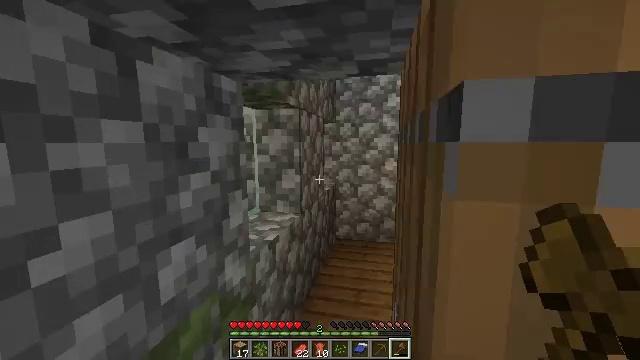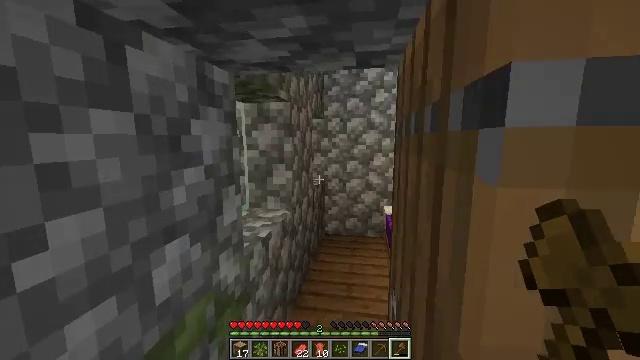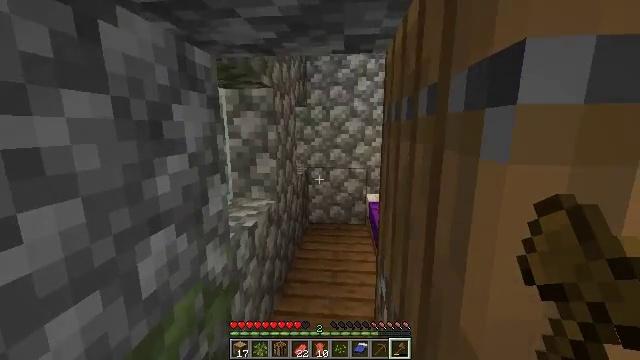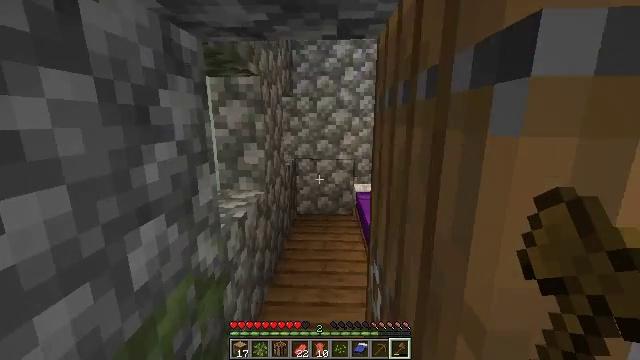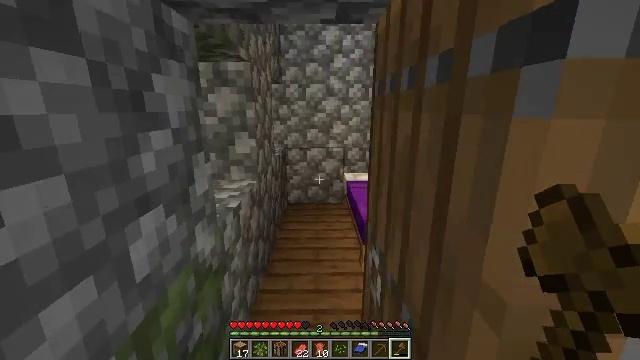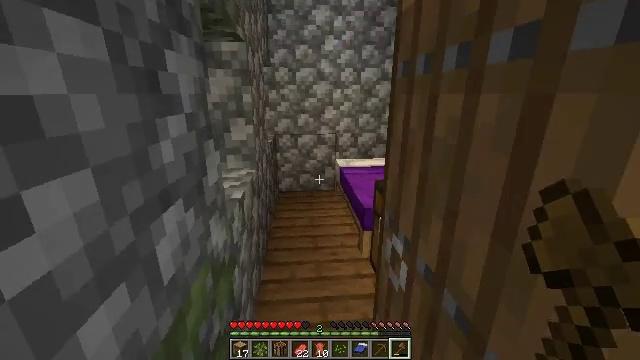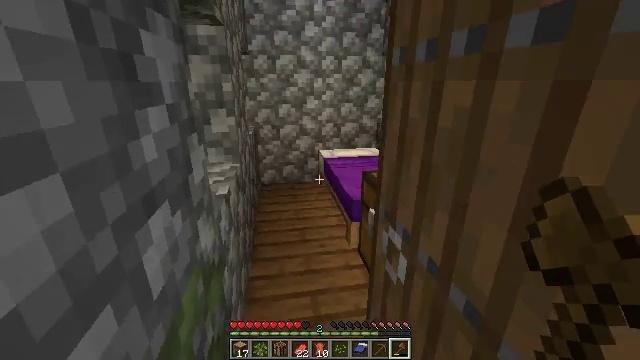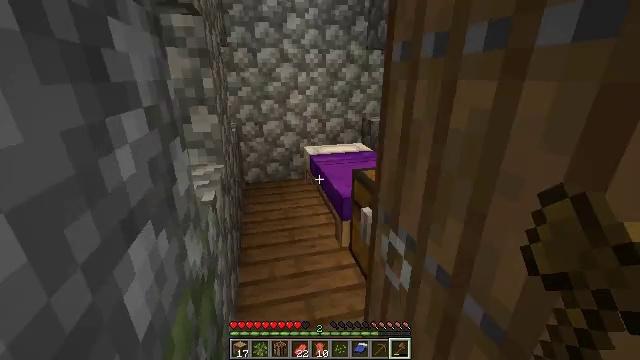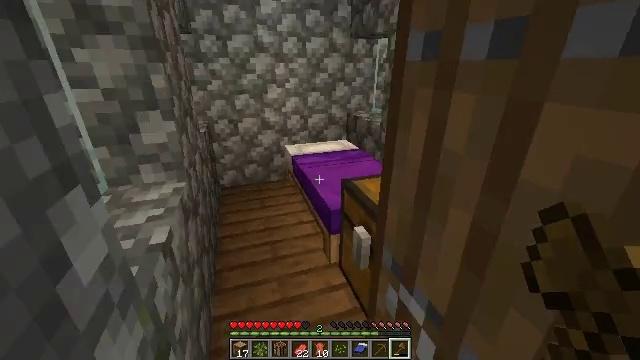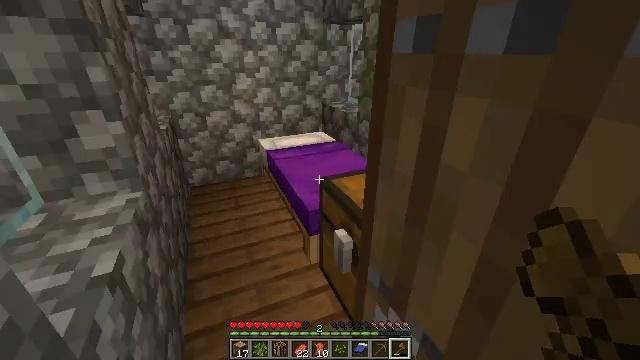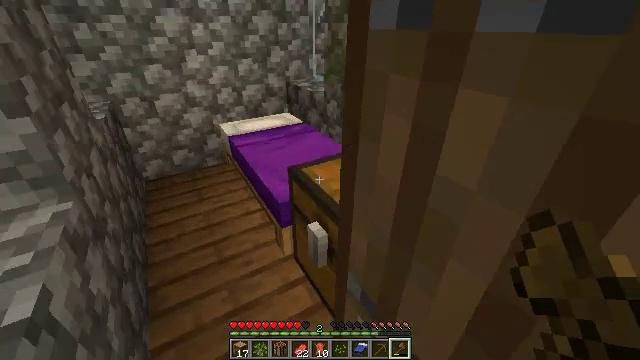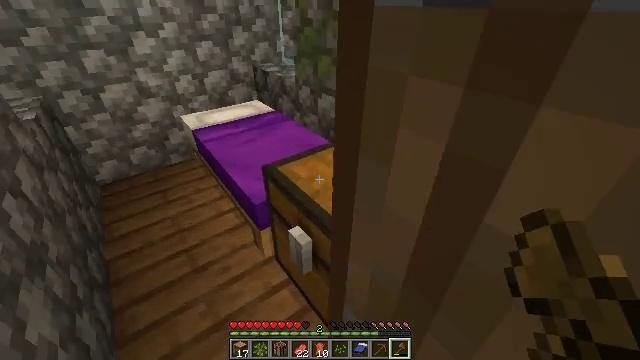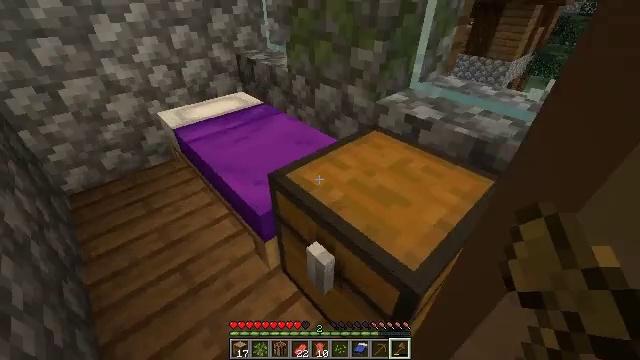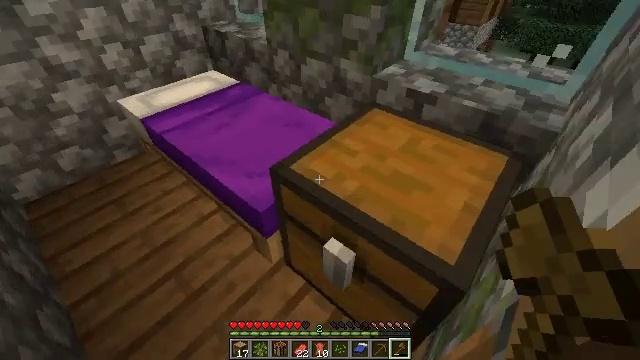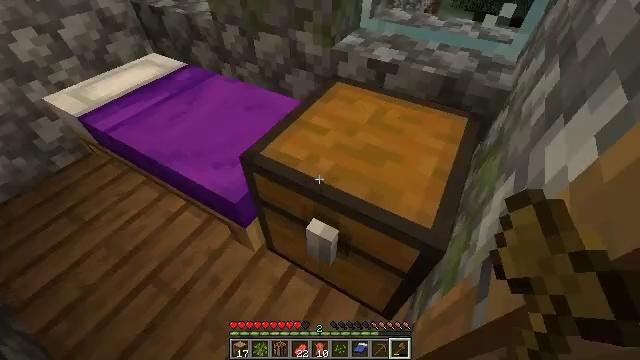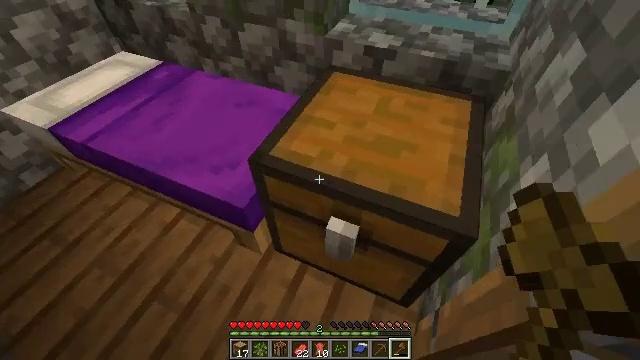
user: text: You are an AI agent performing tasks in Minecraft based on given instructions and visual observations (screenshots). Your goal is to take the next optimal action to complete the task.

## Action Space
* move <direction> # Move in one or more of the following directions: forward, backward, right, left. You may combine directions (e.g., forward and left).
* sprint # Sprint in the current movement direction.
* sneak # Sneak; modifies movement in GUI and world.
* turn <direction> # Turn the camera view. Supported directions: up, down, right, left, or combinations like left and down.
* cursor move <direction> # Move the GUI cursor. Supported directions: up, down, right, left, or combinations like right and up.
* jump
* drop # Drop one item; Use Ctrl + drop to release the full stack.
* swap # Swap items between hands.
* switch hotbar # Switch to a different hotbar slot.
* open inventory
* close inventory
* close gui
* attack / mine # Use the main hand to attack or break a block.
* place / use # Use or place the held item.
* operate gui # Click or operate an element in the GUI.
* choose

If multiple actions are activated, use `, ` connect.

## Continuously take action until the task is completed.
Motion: motion action
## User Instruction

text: Attack the pumpkin to gather it.
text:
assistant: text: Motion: turn right
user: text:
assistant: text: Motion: turn right and down
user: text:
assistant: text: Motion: turn right and down
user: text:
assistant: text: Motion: move left, turn right and down
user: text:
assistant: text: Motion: move forward and move left, turn right and down
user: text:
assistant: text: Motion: move forward and move left, turn right and down
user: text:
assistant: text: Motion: move forward, turn right and down
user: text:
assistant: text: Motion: move forward, turn right and down
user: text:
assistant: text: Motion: move forward, turn right and down
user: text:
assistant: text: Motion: move forward, turn right and down
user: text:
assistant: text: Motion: move forward and move left, turn right and down
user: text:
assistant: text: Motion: move forward and move left, turn right and down
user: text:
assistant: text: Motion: move forward and move left, turn right and down
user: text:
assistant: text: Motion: turn right and down
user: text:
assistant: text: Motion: turn right and down
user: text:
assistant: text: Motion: use / place
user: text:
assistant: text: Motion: turn right, use / place
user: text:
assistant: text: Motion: turn right and down
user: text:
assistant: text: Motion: turn right
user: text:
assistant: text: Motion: no_op
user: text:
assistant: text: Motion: no_op
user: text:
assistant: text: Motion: no_op
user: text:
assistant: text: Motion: no_op
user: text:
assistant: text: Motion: no_op
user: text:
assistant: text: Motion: no_op
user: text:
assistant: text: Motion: cursor move up
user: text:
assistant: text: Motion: cursor move left and up
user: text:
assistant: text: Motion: sneak, cursor move left and up
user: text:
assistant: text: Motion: sneak
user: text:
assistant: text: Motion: sneak